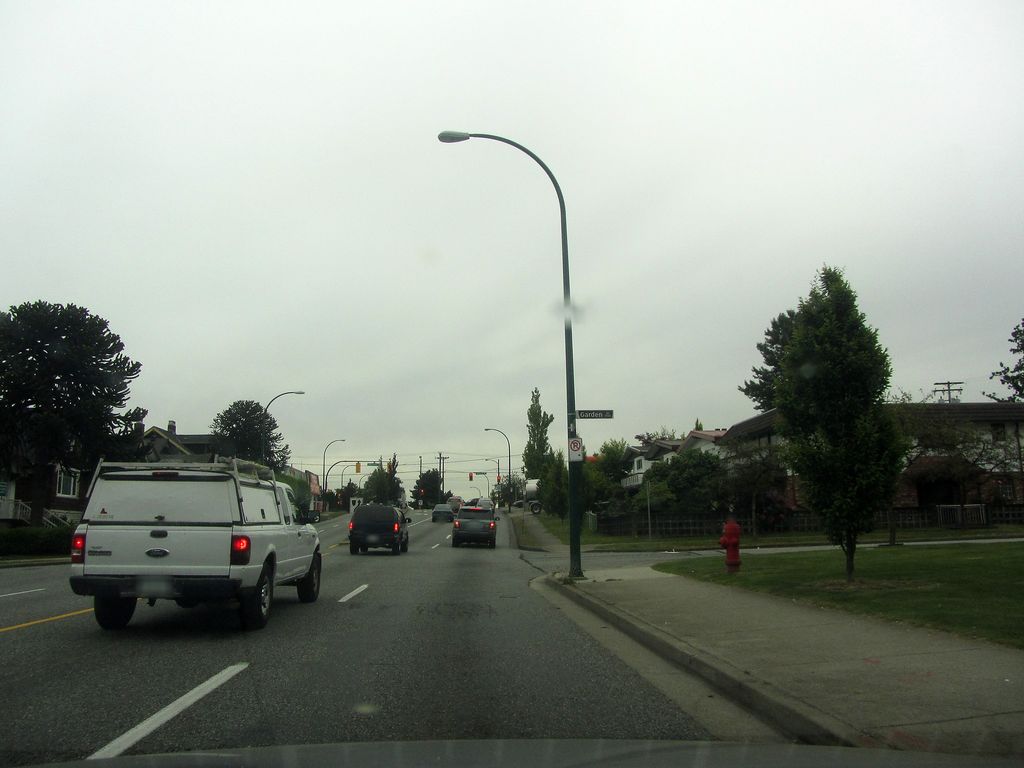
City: vancouver